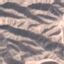
Land use / land cover: HerbaceousVegetation